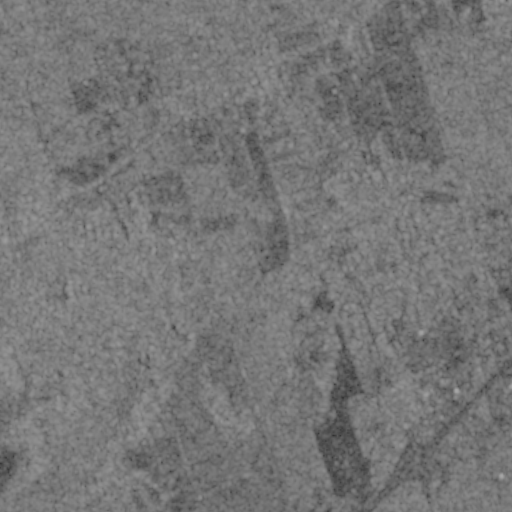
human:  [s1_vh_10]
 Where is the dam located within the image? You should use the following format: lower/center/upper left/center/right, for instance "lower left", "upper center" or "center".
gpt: The dam is located in the center left of the image.
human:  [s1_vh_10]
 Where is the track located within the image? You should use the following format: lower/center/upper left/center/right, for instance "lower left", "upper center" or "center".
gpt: The track is located in the lower right of the image.
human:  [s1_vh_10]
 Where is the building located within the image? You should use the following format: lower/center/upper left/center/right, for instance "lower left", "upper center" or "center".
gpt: There is no building in the image.

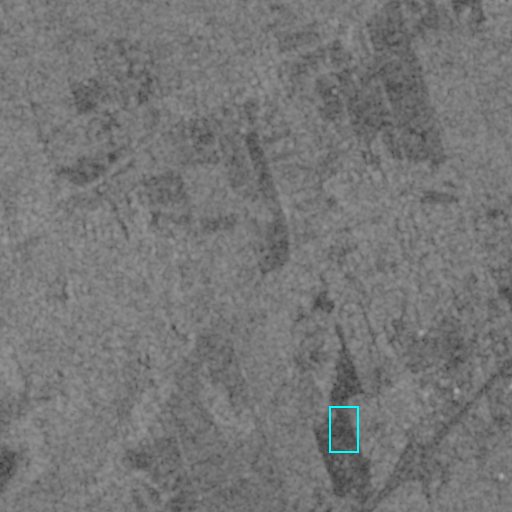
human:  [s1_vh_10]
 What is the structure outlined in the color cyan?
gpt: The structure outlined in cyan is a track.
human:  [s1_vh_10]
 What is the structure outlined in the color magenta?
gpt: There is no magenta outline.